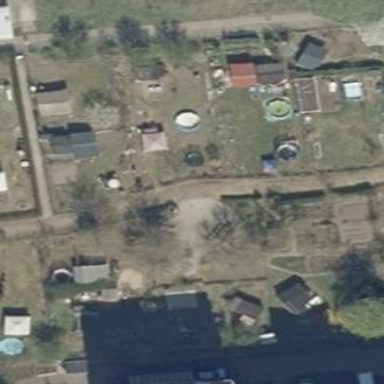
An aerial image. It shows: Fence surrounding allotments.